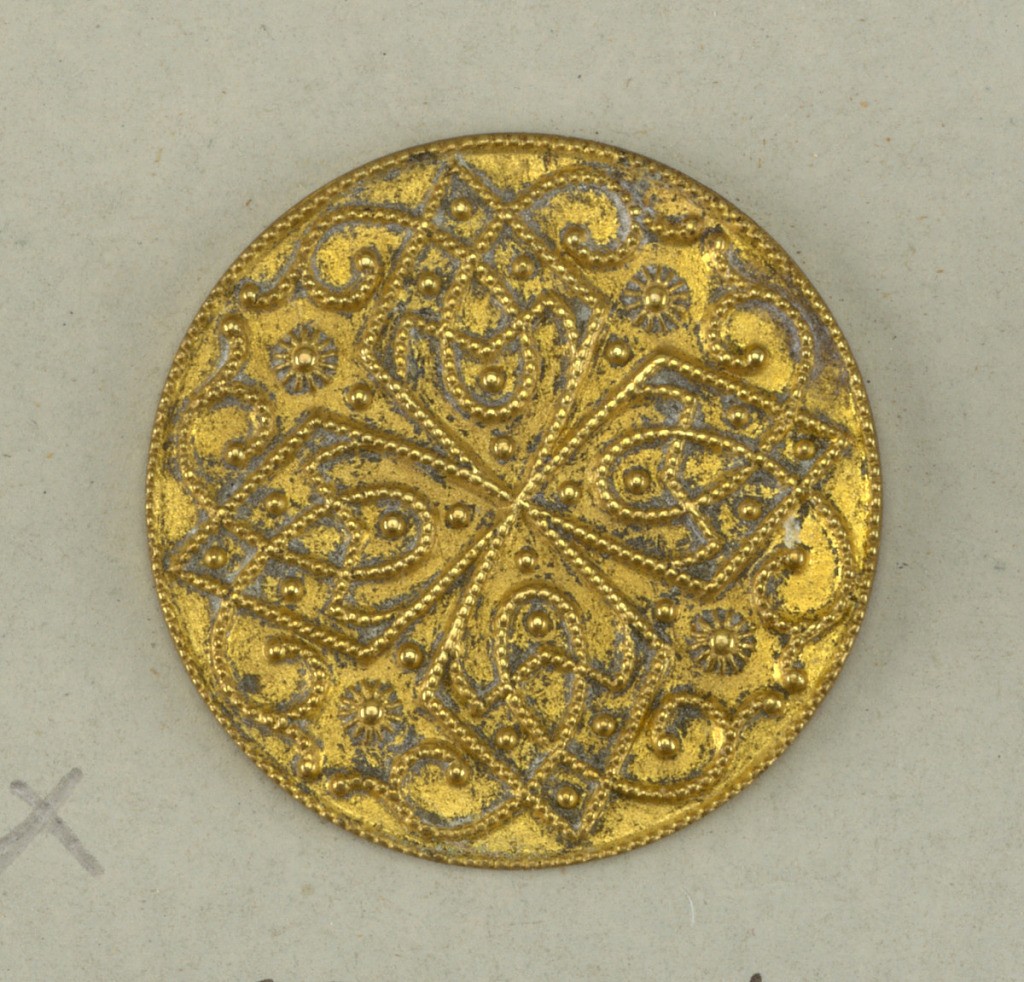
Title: Button
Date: late 19th century
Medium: brass
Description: flat circular buttons with cast ornament in design of lozenges with interlacing scrolls.

On card 41